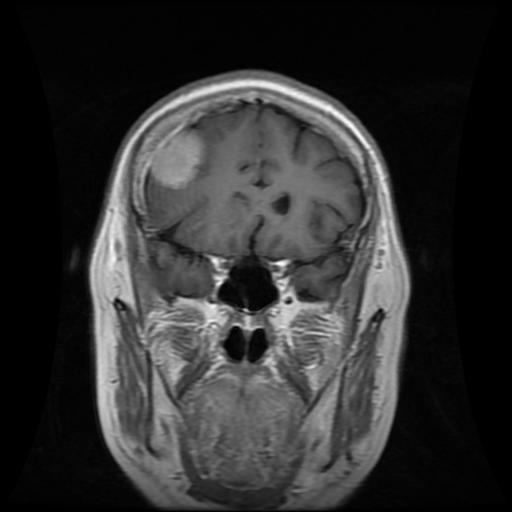
Label: meningioma